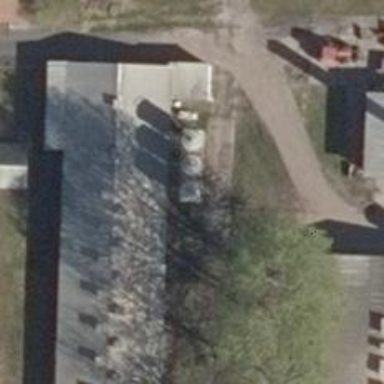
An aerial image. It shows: Silo.